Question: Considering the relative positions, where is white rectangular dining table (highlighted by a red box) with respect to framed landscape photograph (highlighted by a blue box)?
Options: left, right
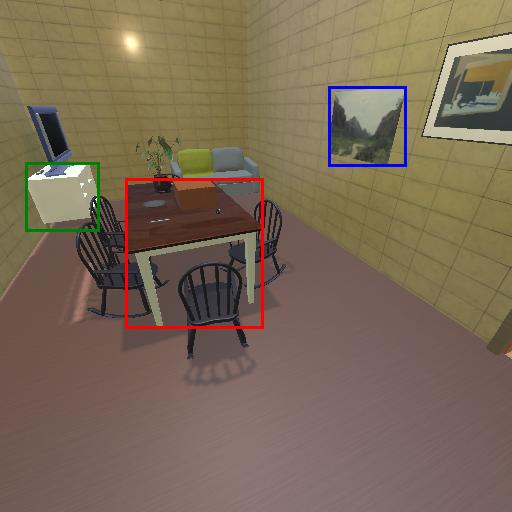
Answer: left